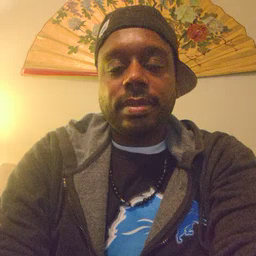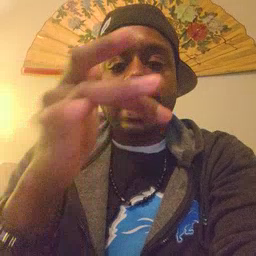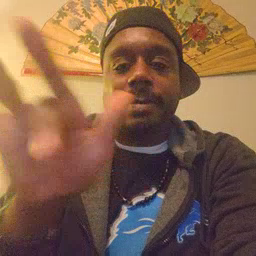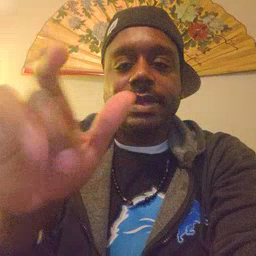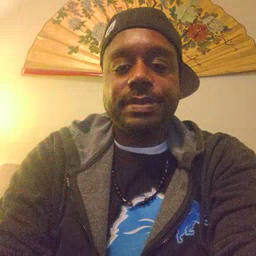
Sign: empty